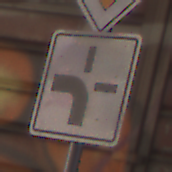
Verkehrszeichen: VerlaufVorfahrtsstrasse1
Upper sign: Vorfahrtsstrasse
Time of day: MorningAfternoon
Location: Outdoor (Urban)
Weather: Clear
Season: NotSpecified
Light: Natural